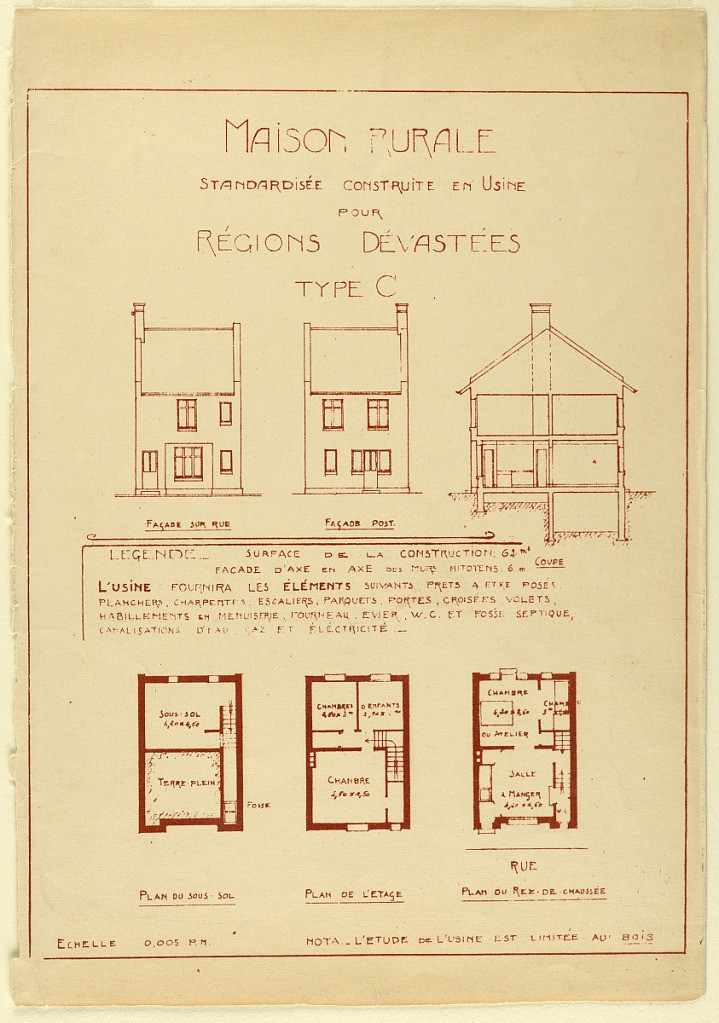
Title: Standardized Rural House
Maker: Hector Guimard, French, 1867–1942
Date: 1920
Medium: Diazo print on beige wove paper
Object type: Print
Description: Shows plans of a house.